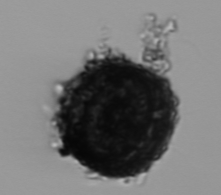
Label: Thalassiosira_TAG_external_detritus